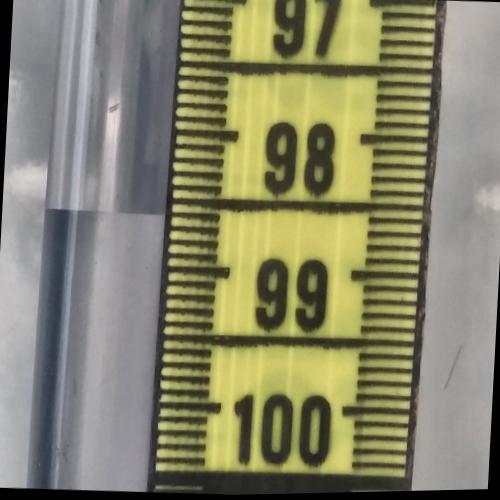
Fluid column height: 98.6 cm